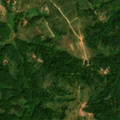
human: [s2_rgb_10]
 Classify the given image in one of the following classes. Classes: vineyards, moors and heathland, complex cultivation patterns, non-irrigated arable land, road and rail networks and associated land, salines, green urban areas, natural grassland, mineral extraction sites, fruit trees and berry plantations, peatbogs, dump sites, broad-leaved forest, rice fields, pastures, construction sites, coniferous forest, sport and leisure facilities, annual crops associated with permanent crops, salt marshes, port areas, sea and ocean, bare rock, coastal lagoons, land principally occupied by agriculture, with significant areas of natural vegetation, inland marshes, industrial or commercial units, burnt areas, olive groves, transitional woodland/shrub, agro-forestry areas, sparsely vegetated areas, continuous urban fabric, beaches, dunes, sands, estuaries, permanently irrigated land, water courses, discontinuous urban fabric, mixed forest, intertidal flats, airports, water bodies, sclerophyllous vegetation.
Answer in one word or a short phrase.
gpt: complex cultivation patterns, broad-leaved forest, transitional woodland/shrub